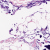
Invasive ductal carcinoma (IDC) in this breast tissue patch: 0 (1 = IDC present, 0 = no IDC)